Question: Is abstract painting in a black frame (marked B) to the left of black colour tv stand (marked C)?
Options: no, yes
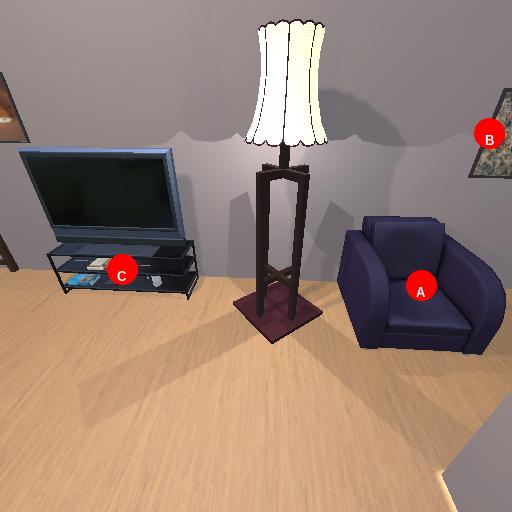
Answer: no